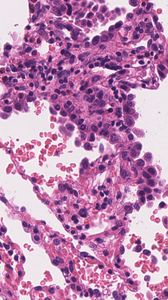
Tumor epithelial tissue: yes
Tumor-associated stroma tissue: yes
Normal tissue: no